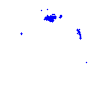
Particle: kaon